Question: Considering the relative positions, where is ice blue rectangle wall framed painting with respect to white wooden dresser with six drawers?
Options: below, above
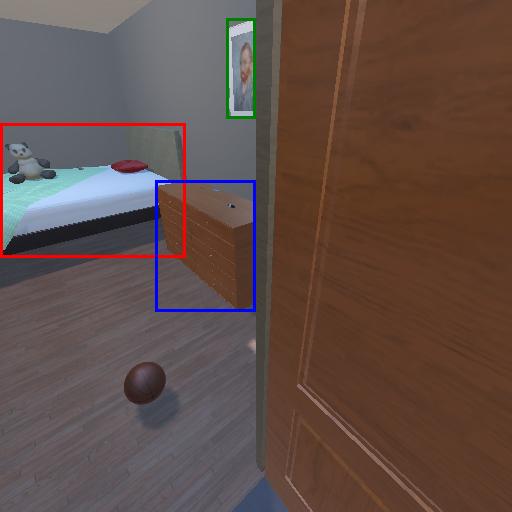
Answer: below